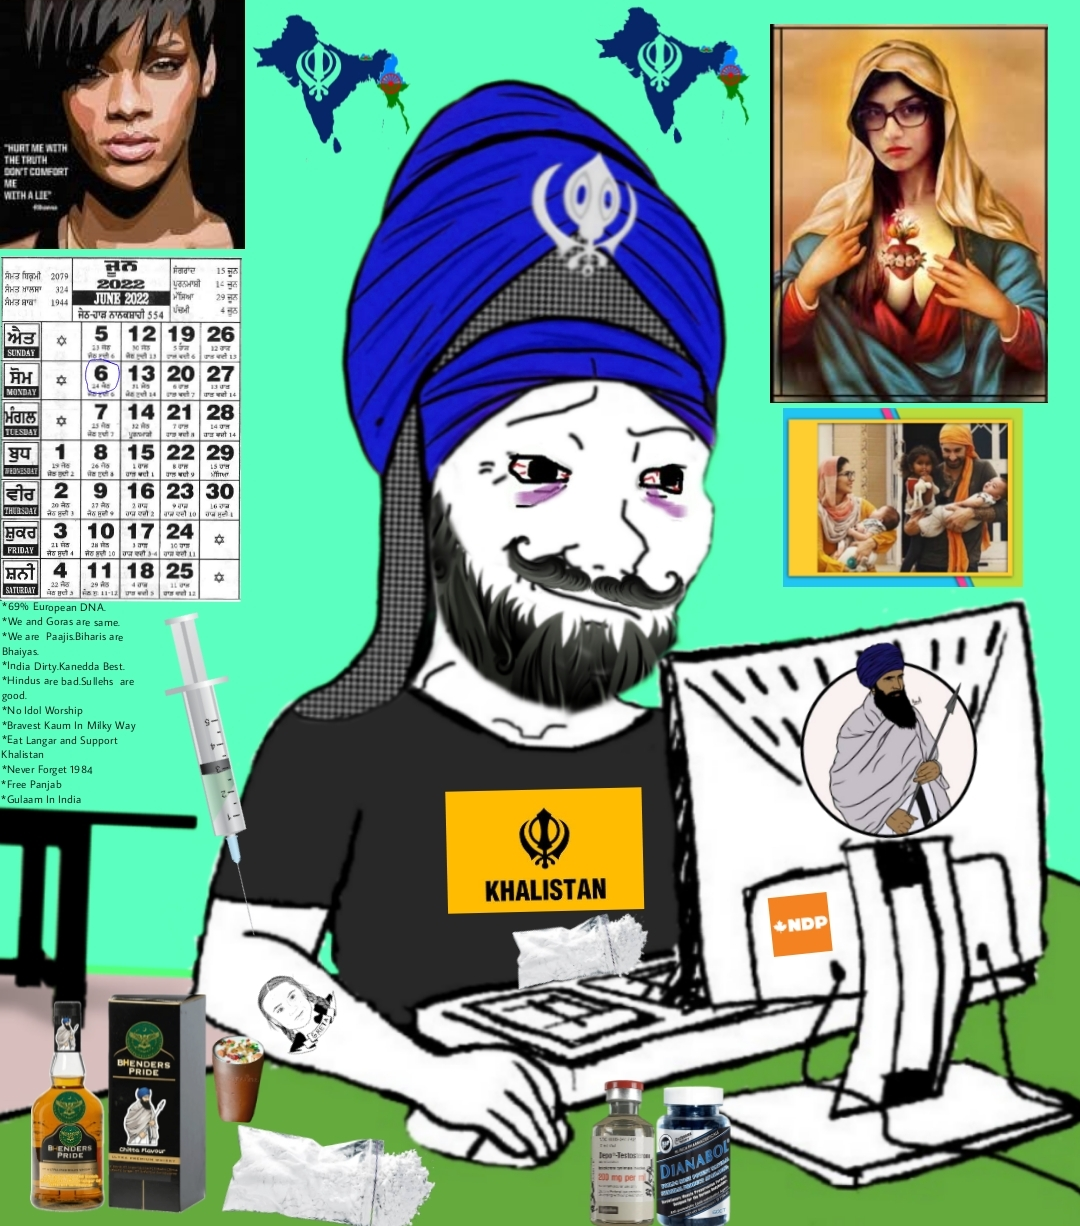
Label: 5_Wojak_with_Background